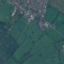
Land use / land cover class: Pasture